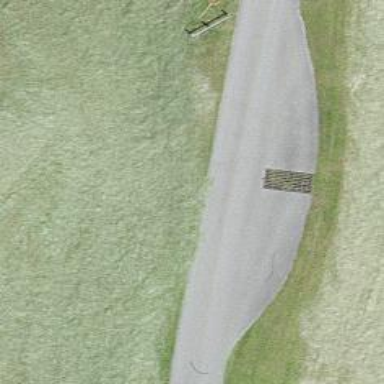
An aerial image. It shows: Cattle grid.